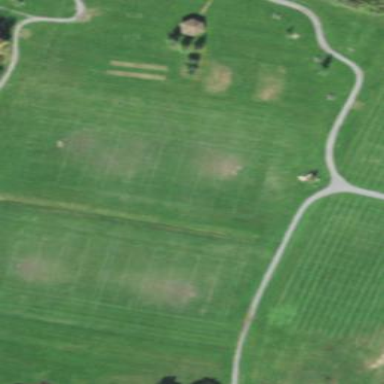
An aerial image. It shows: Soccer pitch designated for leisure and sports activities.